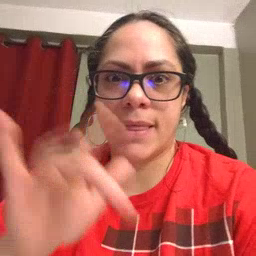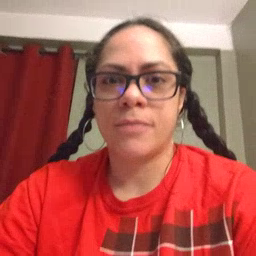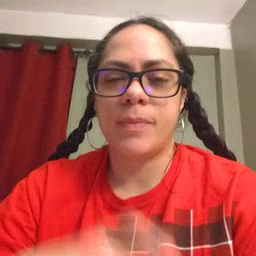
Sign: empty